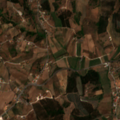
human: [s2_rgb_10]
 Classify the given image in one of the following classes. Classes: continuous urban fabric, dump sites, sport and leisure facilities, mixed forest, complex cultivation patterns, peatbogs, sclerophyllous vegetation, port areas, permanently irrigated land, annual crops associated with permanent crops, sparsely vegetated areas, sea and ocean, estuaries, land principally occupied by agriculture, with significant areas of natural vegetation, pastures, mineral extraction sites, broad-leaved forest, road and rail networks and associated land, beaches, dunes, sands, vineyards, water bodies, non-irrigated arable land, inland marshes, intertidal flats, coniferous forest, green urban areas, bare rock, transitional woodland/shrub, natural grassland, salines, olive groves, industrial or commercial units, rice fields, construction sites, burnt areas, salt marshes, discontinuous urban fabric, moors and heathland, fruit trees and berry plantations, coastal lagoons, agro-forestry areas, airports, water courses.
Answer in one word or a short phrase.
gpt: discontinuous urban fabric, complex cultivation patterns, land principally occupied by agriculture, with significant areas of natural vegetation